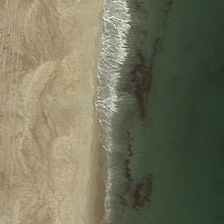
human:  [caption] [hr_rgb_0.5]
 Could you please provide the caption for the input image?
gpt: a piece of ocean is near a yellow beach .

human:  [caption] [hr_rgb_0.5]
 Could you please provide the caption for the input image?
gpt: a piece of ocean is near a yellow beach .

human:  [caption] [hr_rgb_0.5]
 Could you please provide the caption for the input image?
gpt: a piece of ocean is near a yellow beach .

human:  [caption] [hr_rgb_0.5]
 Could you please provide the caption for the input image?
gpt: a piece of ocean is near a yellow beach .

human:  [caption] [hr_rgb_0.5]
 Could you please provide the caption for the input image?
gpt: a piece of ocean is near a yellow beach .